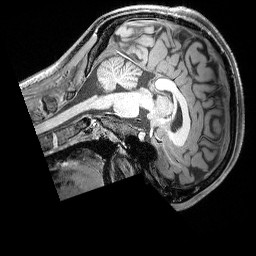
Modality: T1w
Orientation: sagittal
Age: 21
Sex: male
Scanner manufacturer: siemens
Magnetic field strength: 3 T
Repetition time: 2.3 s
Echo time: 0.00324 s